Question: What I miss here to set the feature "menu" ?
I am building new theme.
I have the folwing code witch define the menu but it disappear as you can see in the image.
Many thanks
'''
<nav id="access" role="navigation">
<h3 class="assistive-text"><?php _e( 'Main menu', 'twentyeleven' ); ?></h3>
<?php /* Allow screen readers / text browsers to skip the navigation menu and get right to the good stuff. */ ?>
<div class="skip-link"><a class="assistive-text" href="#content" title="<?php esc_attr_e( 'Skip to primary content', 'twentyeleven' ); ?>"><?php _e( 'Skip to primary content', 'twentyeleven' ); ?></a></div>
<?php /* Our navigation menu. If one isn't filled out, wp_nav_menu falls back to wp_page_menu. The menu assigned to the primary location is the one used. If one isn't assigned, the menu with the lowest ID is used. */ ?>
<?php wp_nav_menu( array( 'theme_location' => 'primary' ) ); ?>
</nav><!-- #access -->
'''
'''
// This theme uses wp_nav_menu() in one location.
register_nav_menu( 'primary', __( 'Primary Menu', 'twentyeleven' ) );
'''
'''
<?php twentyeleven_content_nav( 'nav-above' ); ?>
'''

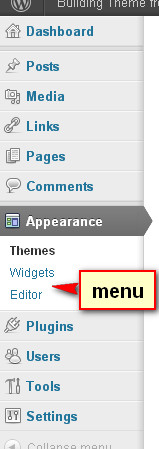
Answer: Make sure menu support is turned on in your Functions.php file.
'''
if (function_exists('add_theme_support')) {
add_theme_support('menus');
}
'''
More info here:
<URL>